Question: I am using C++ to implement a square list which is a doubly-linked list of doubly-linked lists. The list is sorted, and the idea is that the structure maintains the shape of a square as elements are inserted and erased. If the list has four elements in total that square would be in a 2x2 shape.
It looks something like this:

I've done some research on linked lists and understand that the general idea is to create nodes that hold each data element, as well as pointers to and from the surrounding elements, but one thing that's throwing me off is how I would (or could) implement an iterator to traverse the square list.
This is my first time attempting to build a data structure, so the process in general is pretty new to me. Any tips appreciated!
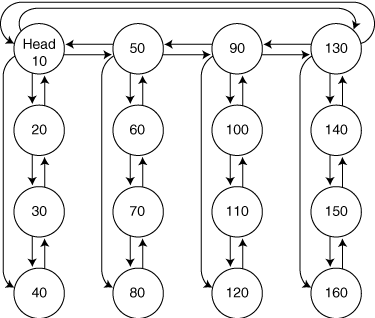
Answer: There are a few design decisions you need to make, like whether it matters if the overall iteration exhausts each "inner" list in turn, or should return the first elements of all inner lists, then the second etc..
As a taste of how to implement this:
'''
#include <iostream>
#include <list>
template <typename T>
struct Iterator
{
typedef typename std::list<std::list<T> >::iterator outer_iterator;
typedef typename std::list<T>::iterator inner_iterator;
outer_iterator outer_;
bool inner_initialised_;
inner_iterator inner_;
Iterator(outer_iterator begin)
: outer_(begin), inner_initialised_(false)
{ }
T& operator*()
{
if (!inner_initialised_)
{
inner_ = outer_->begin();
inner_initialised_ = true;
}
return *inner_;
}
T& operator->() { return operator*(); }
Iterator& operator++()
{
if (++inner_ == outer_->end())
{
++outer_;
inner_initialised_ = false;
}
return *this;
}
bool operator!=(outer_iterator i) const { return outer_ != i; }
};
int main()
{
std::list<std::list<int>> lli;
std::list<int> li;
li.push_back(42);
li.push_back(13);
lli.push_back(li);
li.push_back(999);
lli.push_back(li);
for (Iterator<int> i = lli.begin(); i != lli.end(); ++i)
std::cout << *i << ' ';
std::cout << '
';
}
'''
Output:
'''
42 13 42 13 999
'''
Notice the 'bool inner_initialised_' variable - it ensures no attempt is made to call '->begin()' on an outer iterator value equal to 'end()'.
You'll probably want to flesh that out a little with 'operator==', '++(int)', '--', a 'const' version for 'const_iterator's etc. for more general usage. I'd normally make the custom iterator class a member of the custom container class, providing 'begin()' and 'end()' that yield custom iterator objects, but I'm not sure if you're planning to have an actual "square list" class or just use 'list<list<T>>' everywhere.